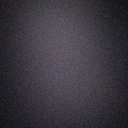
Screen state: off